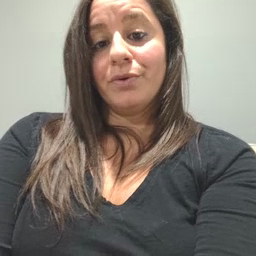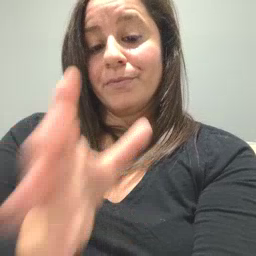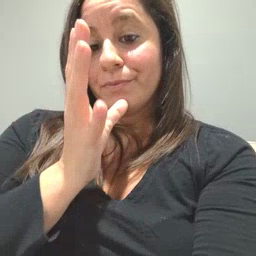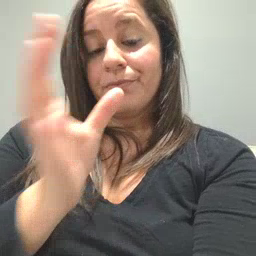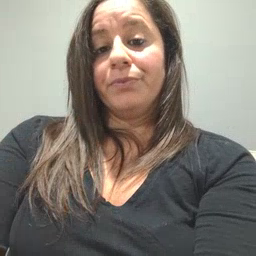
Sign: mom